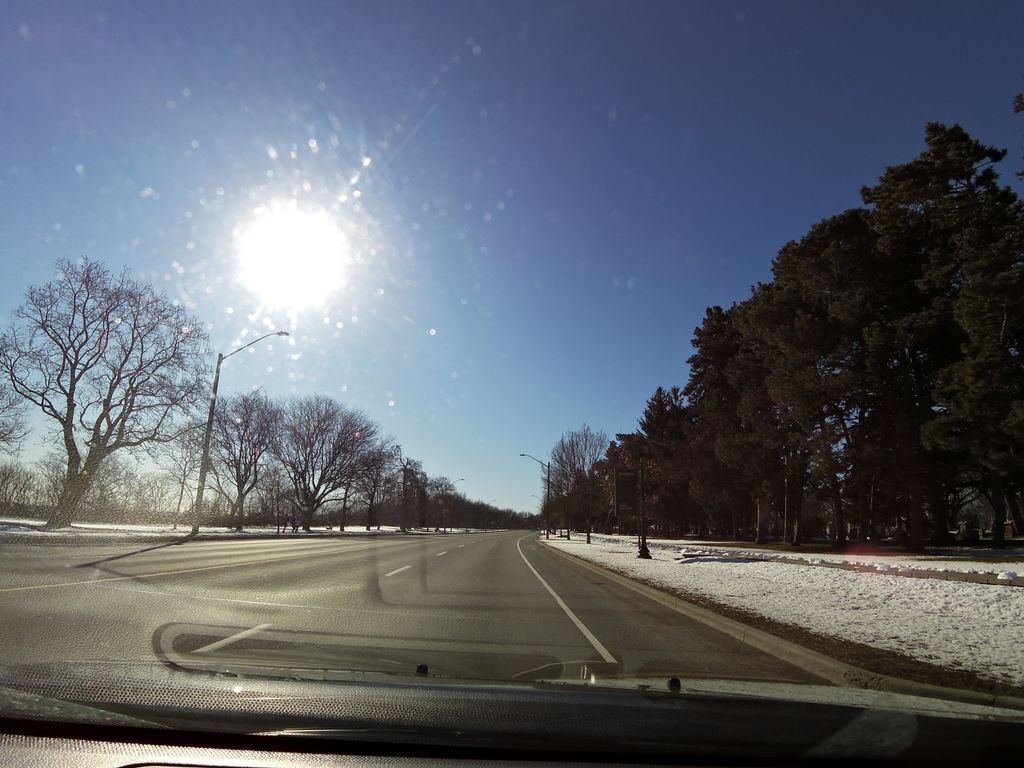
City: hamilton